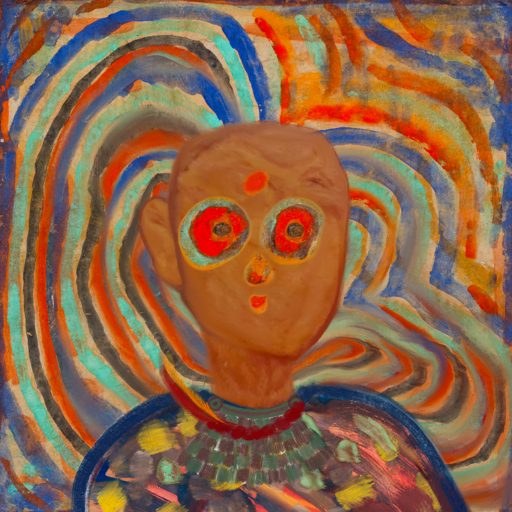
Background: Sisters, Head And Neck Front: Pious_Lady, Face Front: Sisters, Bust: Mother_And_Son_Mother, Hair Front: Blank, Head Accessory: Blank, Second Necklace: After_Raid, Necklace: Pipe, Baby: Blank